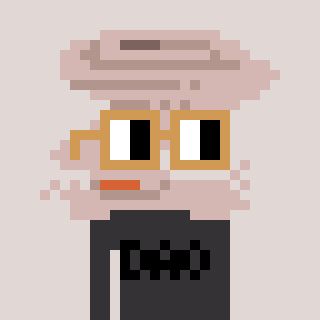
a pixel art character with square brown glasses, a tornado-shaped head and a grayscale-colored body on a warm background